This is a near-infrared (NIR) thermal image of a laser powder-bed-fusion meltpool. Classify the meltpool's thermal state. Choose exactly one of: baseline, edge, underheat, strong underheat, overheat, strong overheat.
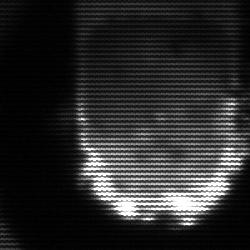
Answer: baseline